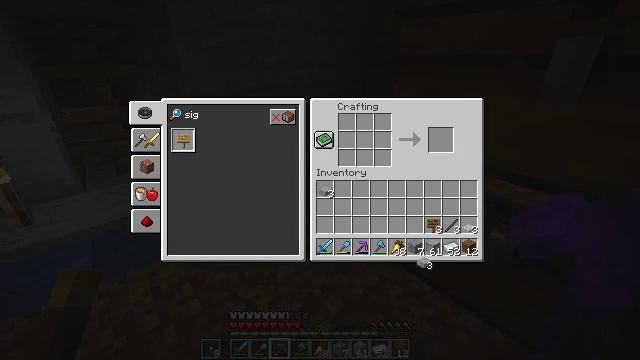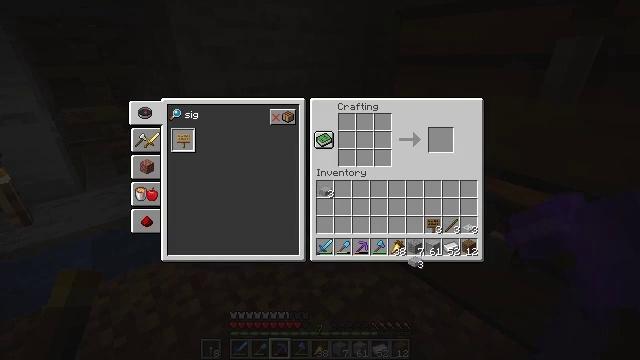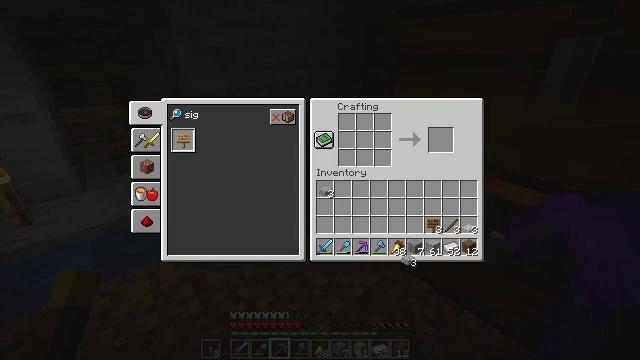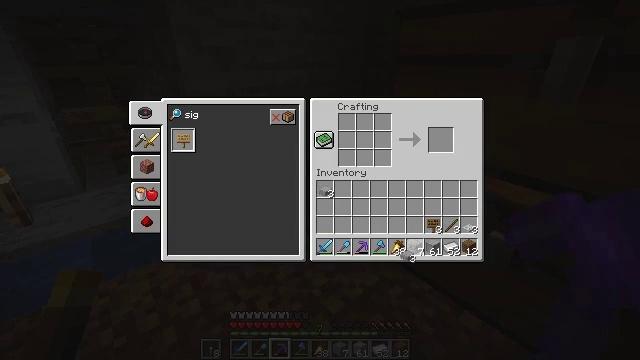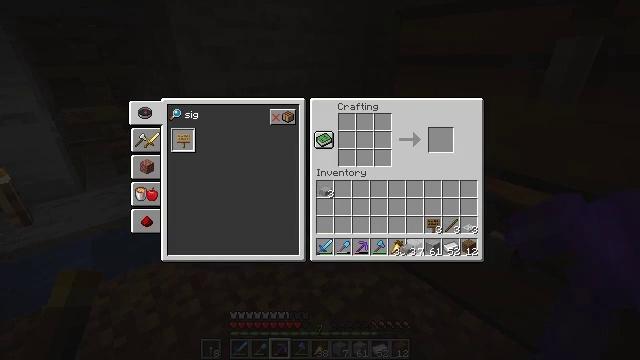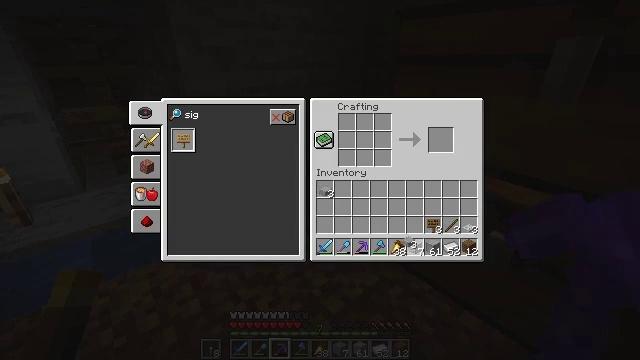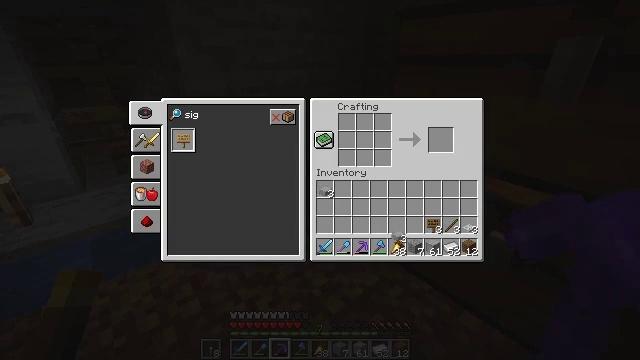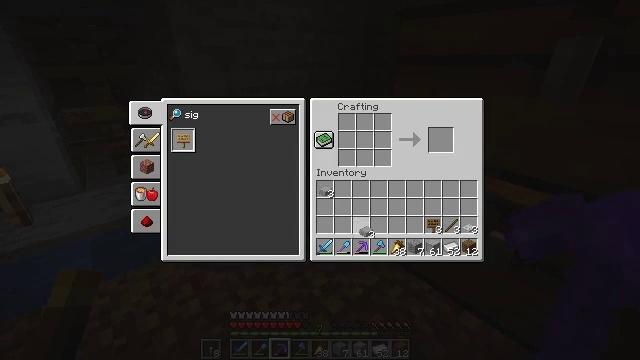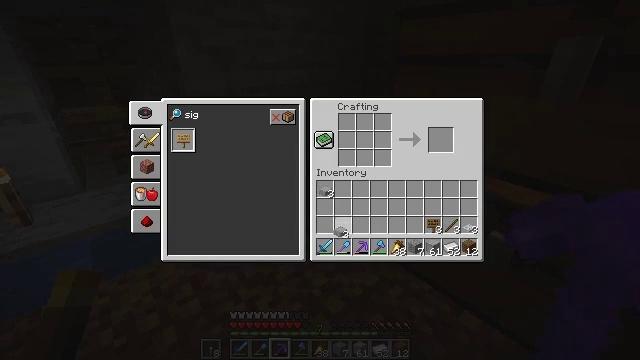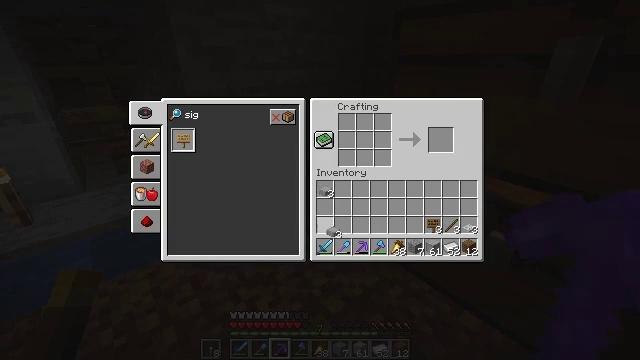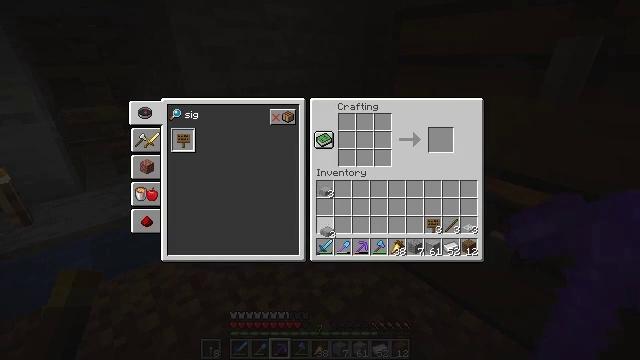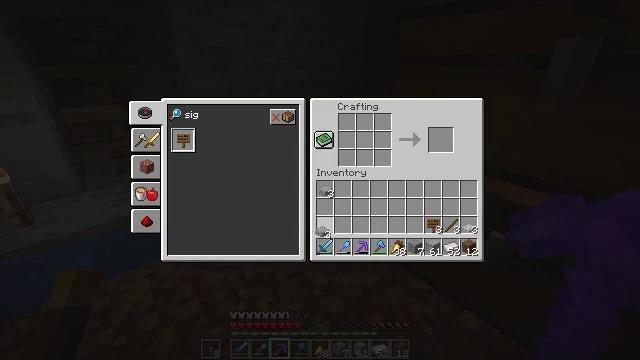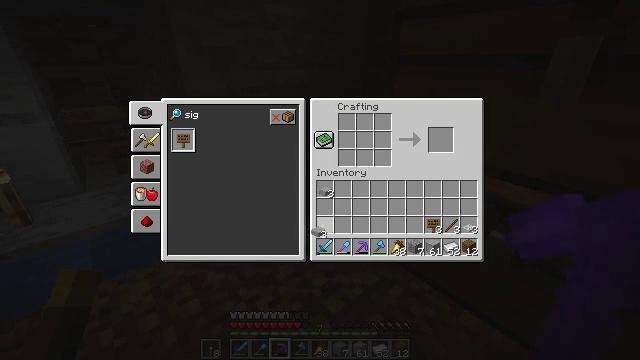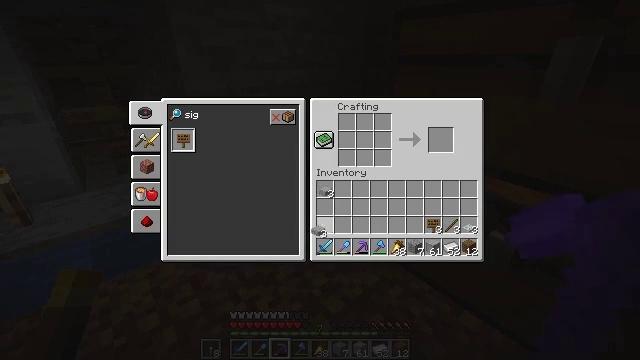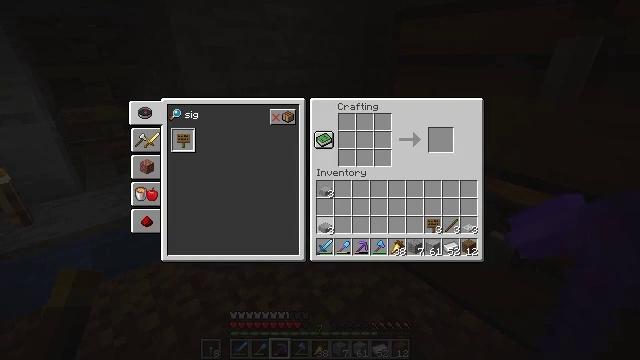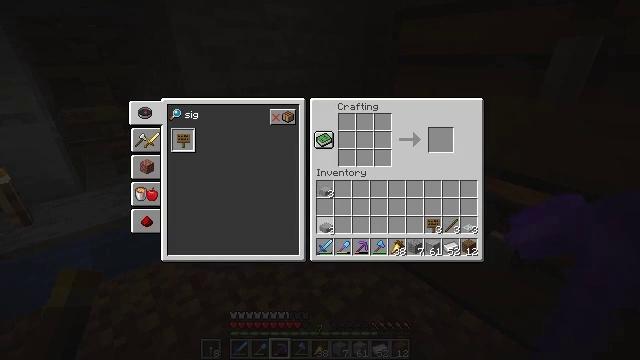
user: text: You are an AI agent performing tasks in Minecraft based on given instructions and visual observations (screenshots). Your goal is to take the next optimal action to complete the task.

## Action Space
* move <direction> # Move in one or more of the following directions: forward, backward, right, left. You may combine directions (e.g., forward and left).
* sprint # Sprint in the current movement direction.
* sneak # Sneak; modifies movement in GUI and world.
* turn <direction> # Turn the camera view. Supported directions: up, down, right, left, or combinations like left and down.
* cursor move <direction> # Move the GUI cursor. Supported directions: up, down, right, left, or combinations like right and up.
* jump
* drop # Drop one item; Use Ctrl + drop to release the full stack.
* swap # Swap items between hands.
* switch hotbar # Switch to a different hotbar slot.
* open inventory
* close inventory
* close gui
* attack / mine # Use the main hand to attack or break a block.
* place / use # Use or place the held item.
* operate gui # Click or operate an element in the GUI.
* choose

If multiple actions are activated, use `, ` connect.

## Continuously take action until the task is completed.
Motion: motion action
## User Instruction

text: craft item andesite wall
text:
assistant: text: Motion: turn left
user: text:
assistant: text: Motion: no_op
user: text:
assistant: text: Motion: no_op
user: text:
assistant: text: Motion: turn up
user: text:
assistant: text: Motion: turn up
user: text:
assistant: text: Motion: turn left
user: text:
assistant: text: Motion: turn left
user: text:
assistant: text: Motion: turn left
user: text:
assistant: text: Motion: turn left
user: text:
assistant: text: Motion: no_op
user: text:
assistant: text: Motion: no_op
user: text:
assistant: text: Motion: no_op
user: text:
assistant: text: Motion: no_op
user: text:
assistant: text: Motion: turn right
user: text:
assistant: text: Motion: no_op
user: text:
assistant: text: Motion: no_op
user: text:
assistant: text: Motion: no_op
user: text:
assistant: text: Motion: turn right
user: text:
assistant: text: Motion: turn right
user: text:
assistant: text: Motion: turn right
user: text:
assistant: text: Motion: turn right
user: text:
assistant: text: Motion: no_op
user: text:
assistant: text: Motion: no_op
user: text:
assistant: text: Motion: no_op
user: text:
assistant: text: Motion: no_op
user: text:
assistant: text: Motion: no_op
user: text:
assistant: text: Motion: no_op
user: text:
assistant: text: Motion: no_op
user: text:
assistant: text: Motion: no_op
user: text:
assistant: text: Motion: no_op